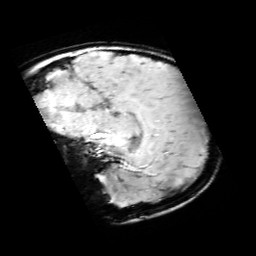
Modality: SWI
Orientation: sagittal
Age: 9
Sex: male
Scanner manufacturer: siemens
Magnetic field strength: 3 T
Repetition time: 0.027 s
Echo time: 0.02 s